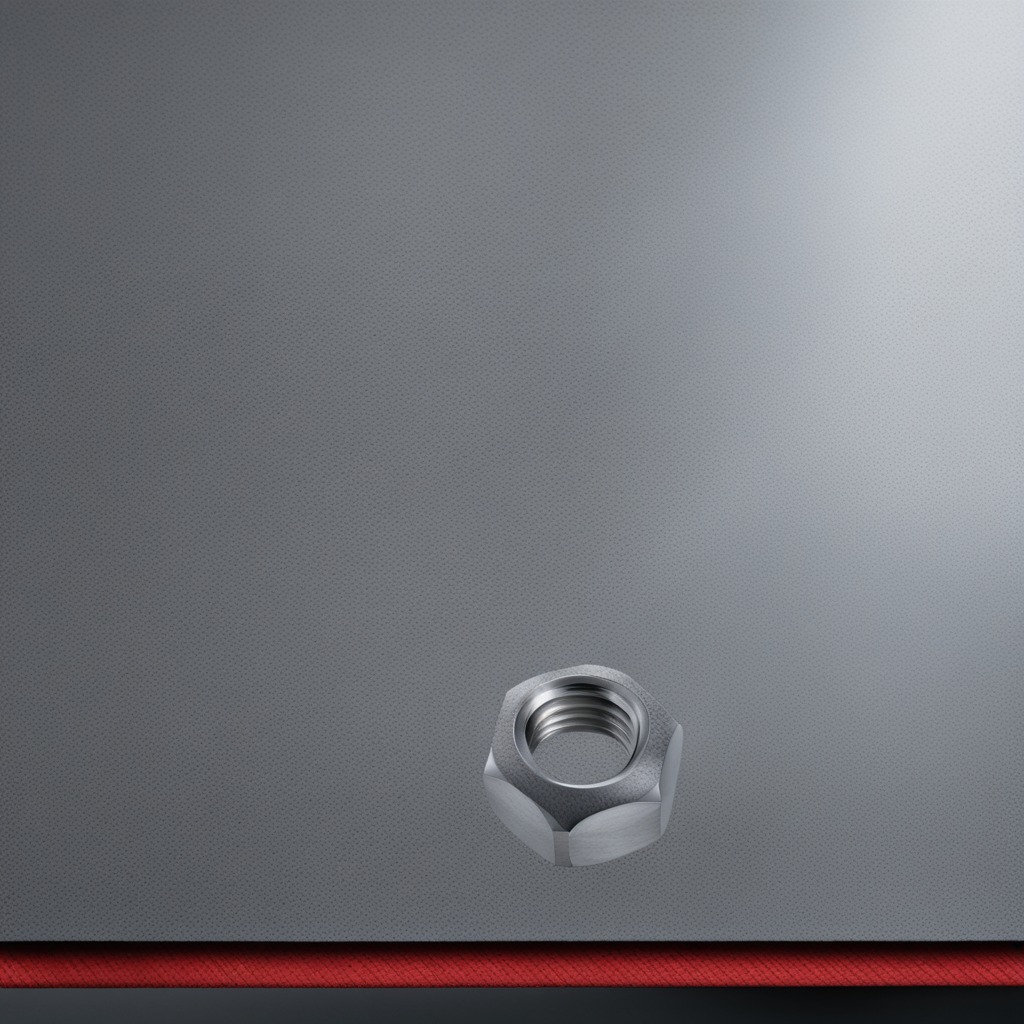
A metal nut is lying on the granite tabletop beneath the red rubber mat.